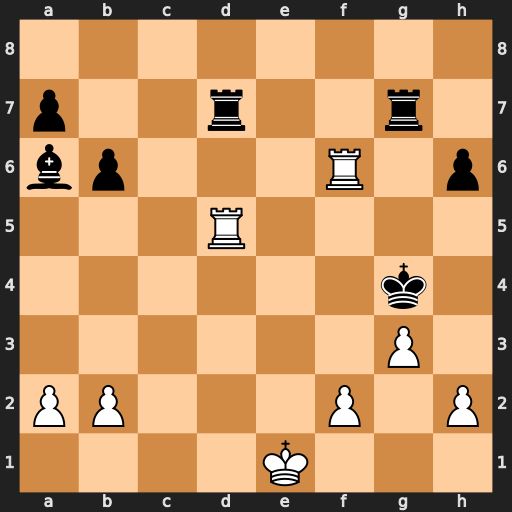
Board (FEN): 8/p2r2r1/bp3R1p/3R4/6k1/6P1/PP3P1P/4K3
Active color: w
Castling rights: -
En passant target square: -
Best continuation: f3+ Kh3 Kf2 Rxd5 Rxh6+ Rh5 Rxh5#